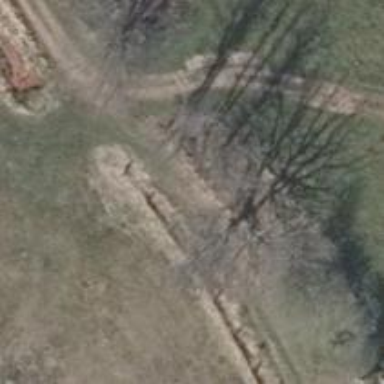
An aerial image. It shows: Hunting stand.